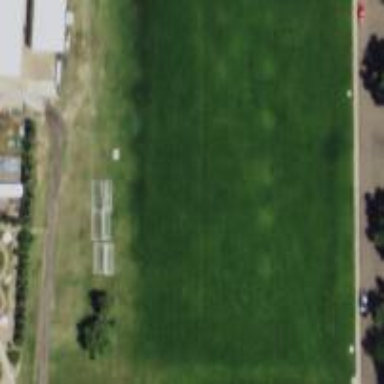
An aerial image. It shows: Soccer pitch for leisure land activities.